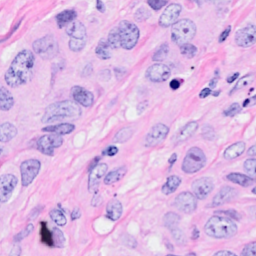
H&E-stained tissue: Breast